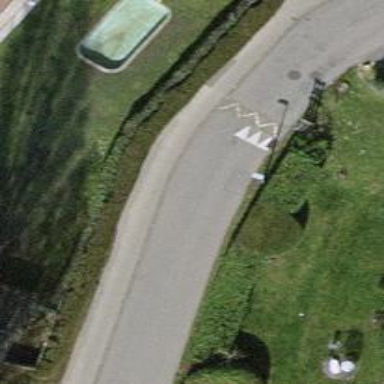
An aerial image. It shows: Residential road with asphalt surface and no sidewalks.